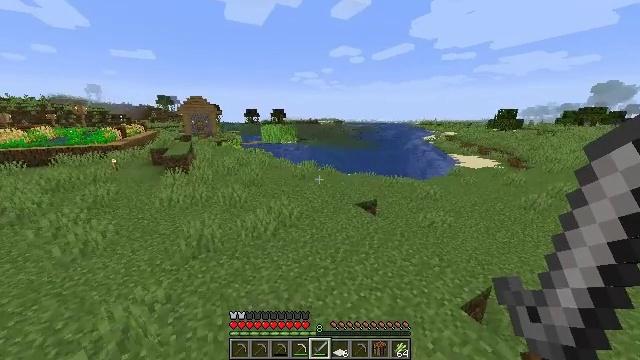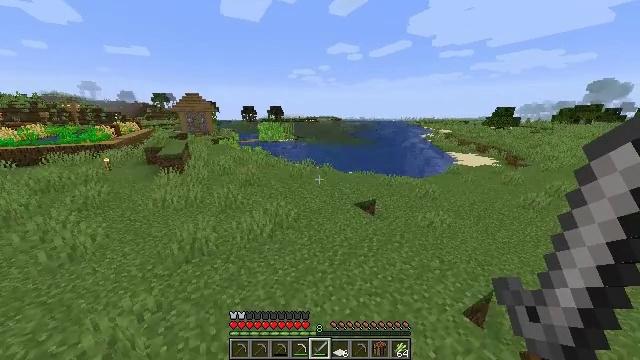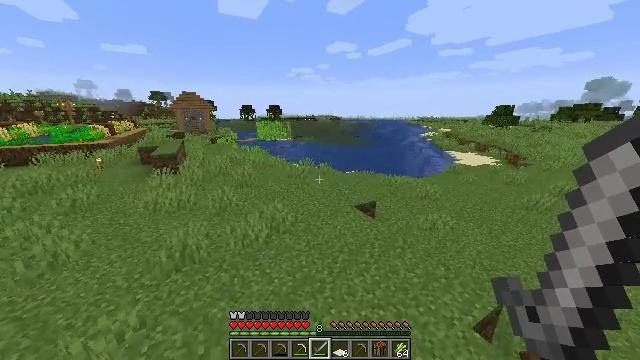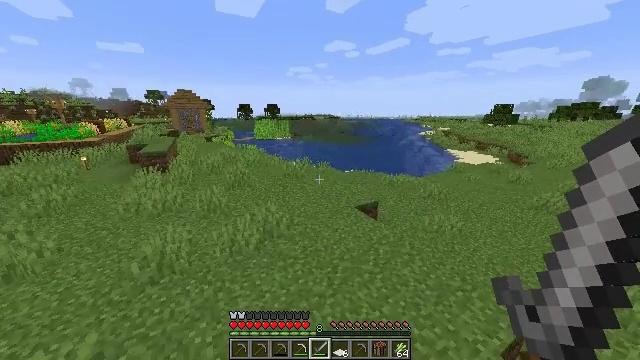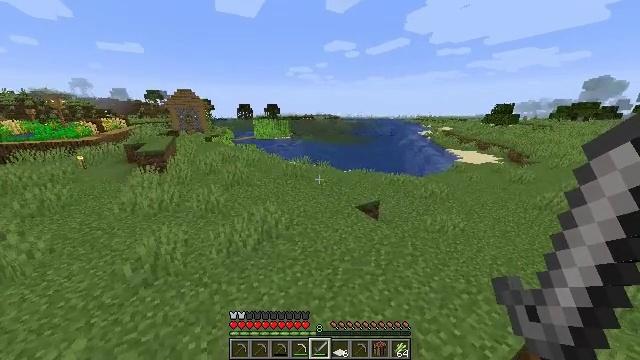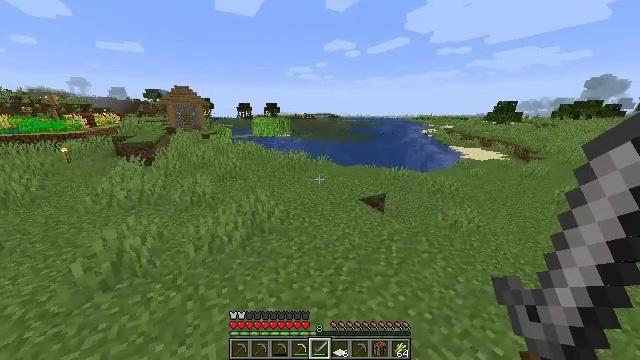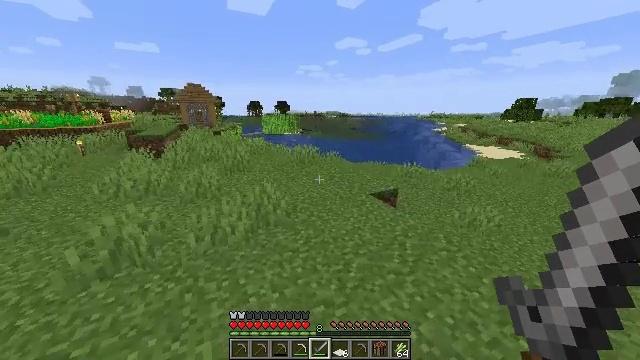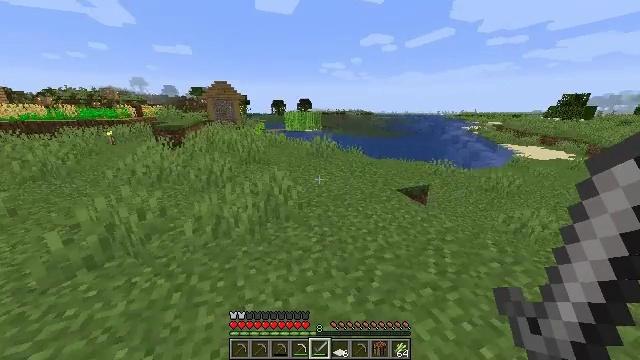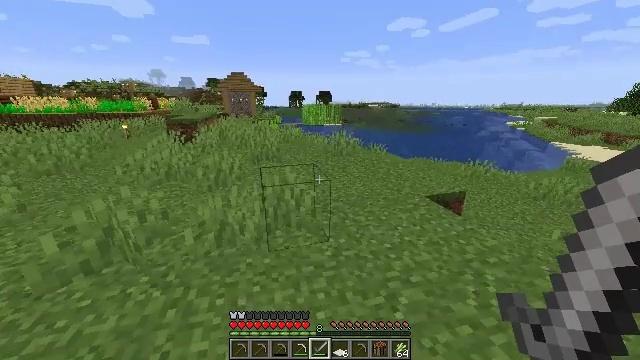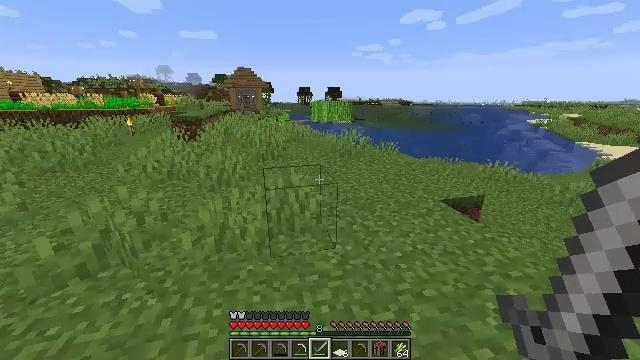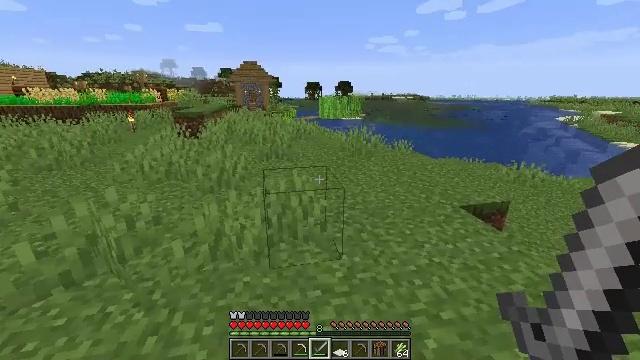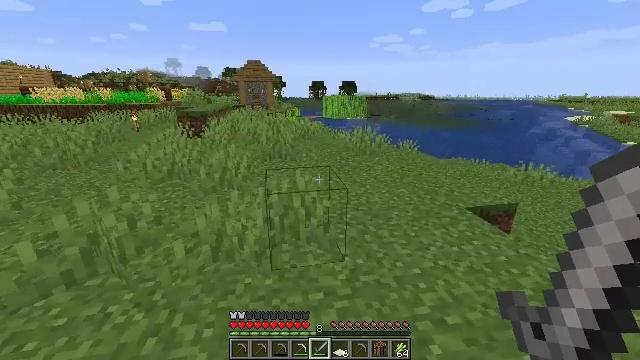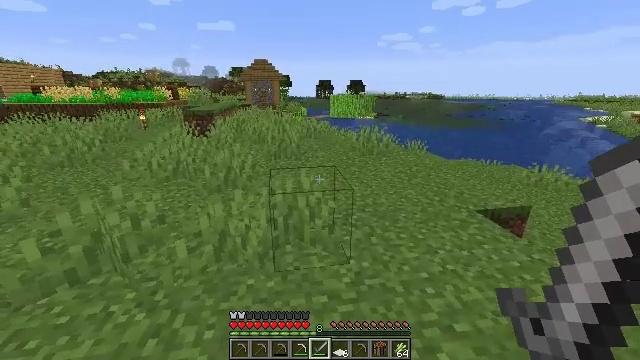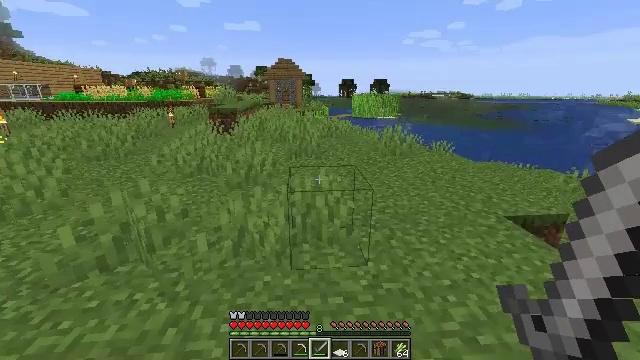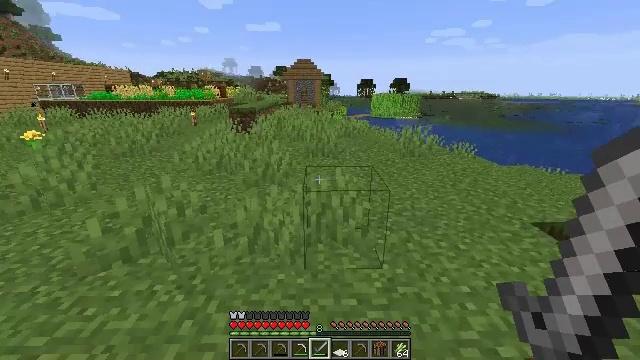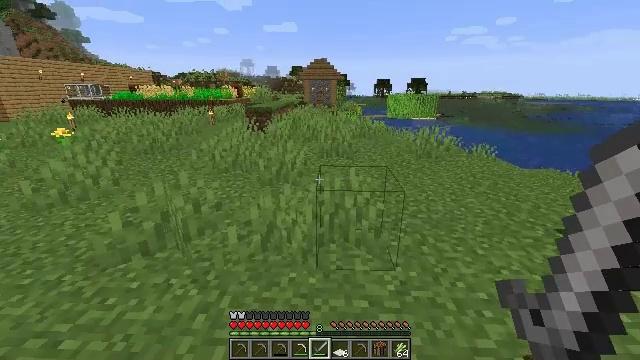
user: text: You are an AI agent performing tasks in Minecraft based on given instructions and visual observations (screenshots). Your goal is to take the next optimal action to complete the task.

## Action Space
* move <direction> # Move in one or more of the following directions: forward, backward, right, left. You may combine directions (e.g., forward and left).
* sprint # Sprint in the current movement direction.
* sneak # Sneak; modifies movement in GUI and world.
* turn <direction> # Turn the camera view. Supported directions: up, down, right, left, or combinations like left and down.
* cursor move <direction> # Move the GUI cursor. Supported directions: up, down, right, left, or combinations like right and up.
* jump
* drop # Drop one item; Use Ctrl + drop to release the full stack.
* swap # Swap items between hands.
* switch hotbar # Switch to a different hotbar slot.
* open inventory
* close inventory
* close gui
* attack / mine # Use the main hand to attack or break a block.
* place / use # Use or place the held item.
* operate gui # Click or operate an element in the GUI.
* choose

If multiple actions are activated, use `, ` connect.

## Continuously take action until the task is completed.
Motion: motion action
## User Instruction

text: Combat the chicken.
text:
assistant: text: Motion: move forward, sprint, jump
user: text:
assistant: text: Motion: move forward, sprint, jump
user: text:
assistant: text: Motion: move forward, sprint, jump
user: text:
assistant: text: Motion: move forward, sprint, jump
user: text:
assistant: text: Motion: move forward, sprint
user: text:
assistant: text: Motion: move forward, sprint, turn left
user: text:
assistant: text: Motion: turn left
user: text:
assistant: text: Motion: turn left
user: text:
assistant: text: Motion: turn left
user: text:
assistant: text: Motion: turn left
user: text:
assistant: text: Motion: no_op
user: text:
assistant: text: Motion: turn left
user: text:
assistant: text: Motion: turn left
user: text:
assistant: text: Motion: turn left
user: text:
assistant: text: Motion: turn left
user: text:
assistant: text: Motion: no_op
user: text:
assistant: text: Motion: no_op
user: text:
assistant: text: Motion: no_op
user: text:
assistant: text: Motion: no_op
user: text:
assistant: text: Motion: no_op
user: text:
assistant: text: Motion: no_op
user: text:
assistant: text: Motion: no_op
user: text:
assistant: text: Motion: no_op
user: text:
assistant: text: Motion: no_op
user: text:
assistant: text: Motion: no_op
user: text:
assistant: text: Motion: no_op
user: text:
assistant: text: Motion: no_op
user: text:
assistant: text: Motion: no_op
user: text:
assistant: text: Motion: no_op
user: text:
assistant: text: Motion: no_op